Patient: sex M, age 61
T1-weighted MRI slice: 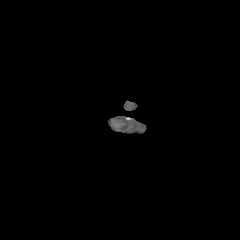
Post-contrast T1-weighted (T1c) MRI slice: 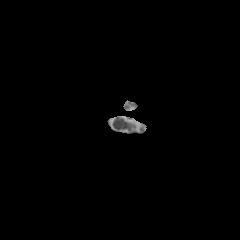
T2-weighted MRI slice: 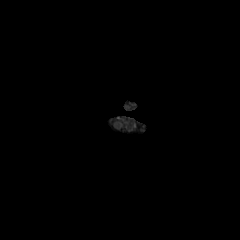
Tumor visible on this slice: no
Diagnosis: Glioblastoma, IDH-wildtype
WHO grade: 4